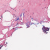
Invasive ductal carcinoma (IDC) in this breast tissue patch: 0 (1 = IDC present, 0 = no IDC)